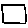
Label: square